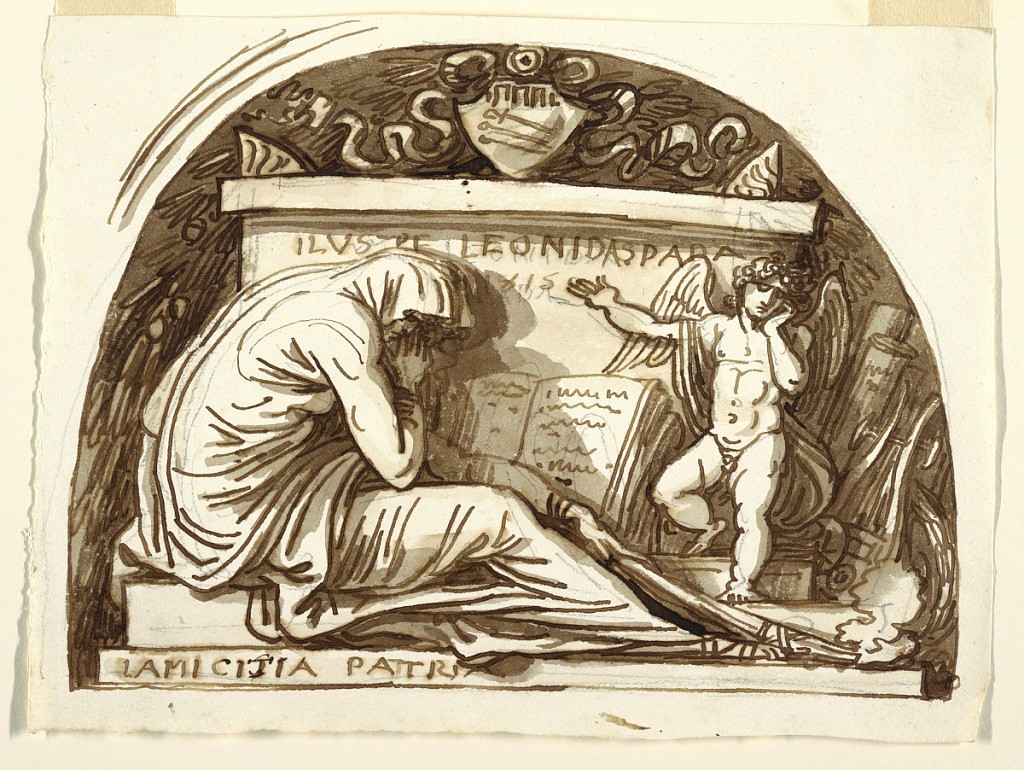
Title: Sepulchral Monument for Leonida Spada
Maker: Felice Giani, Italian, 1758–1823
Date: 1815
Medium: Pen and brown ink, brown wash, graphite on white laid paper
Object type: Drawing
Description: A sarcophagus topped by a coat-of-arms stands in a lunette-like niche while a sorrowing putto points out the inscription to Leonida Spada.  A woman with a torch crouches in the left foreground.